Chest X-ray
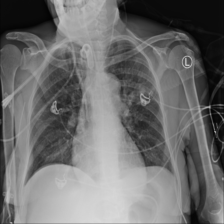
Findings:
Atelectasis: negative
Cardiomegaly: negative
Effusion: negative
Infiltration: negative
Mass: negative
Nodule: negative
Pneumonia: negative
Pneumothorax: negative
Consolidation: negative
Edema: negative
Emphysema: negative
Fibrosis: negative
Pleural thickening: negative
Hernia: negative